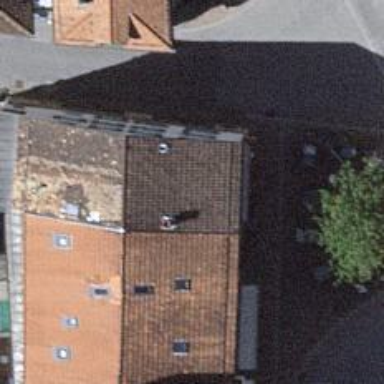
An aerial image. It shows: Restaurant.